Aerial crown-view tile of a tropical tree (Barro Colorado Island, Panama), acquired 20250317:
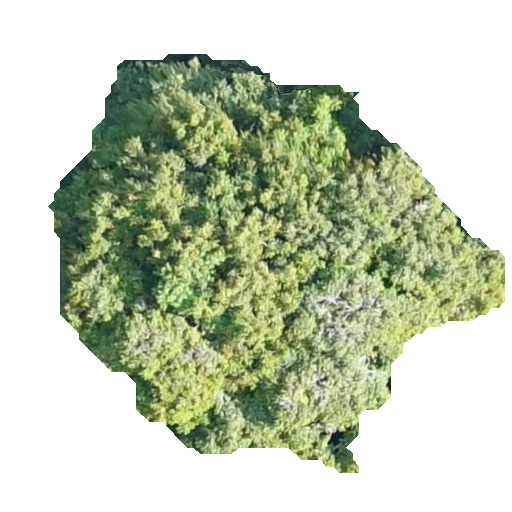
Species: Protium stevensonii
GBIF accepted scientific name: Tetragastris panamensis
Crown area: 183.123 m²